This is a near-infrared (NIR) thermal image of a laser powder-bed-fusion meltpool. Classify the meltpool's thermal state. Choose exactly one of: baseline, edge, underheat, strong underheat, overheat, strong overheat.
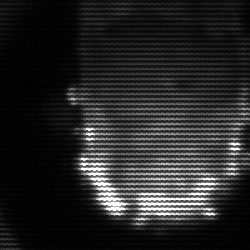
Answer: baseline